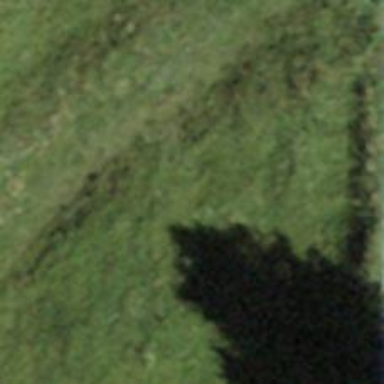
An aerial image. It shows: Hiking trail groomed in the classic style.